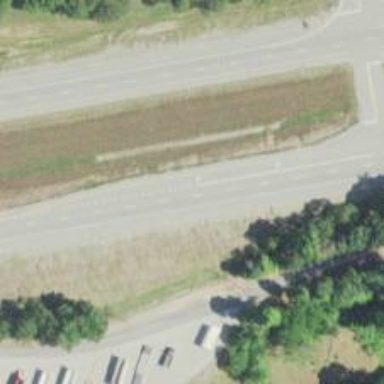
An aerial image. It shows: This image shows trunk highway that functions as expressway.